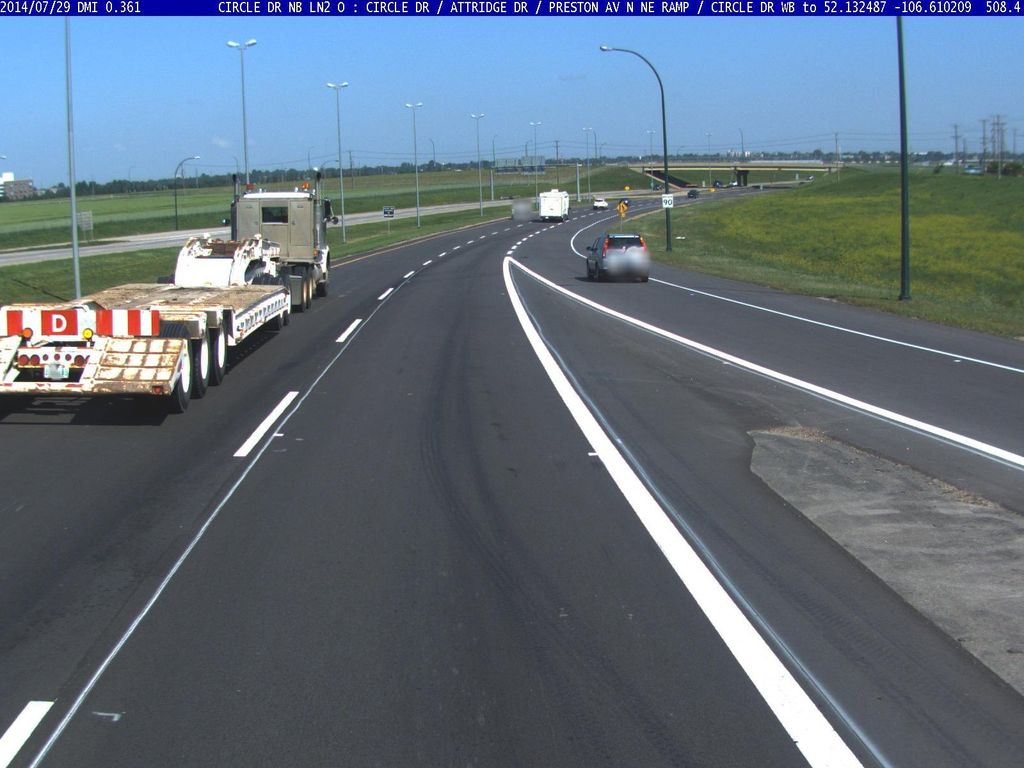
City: saskatoon